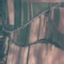
Land use / land cover: PermanentCrop